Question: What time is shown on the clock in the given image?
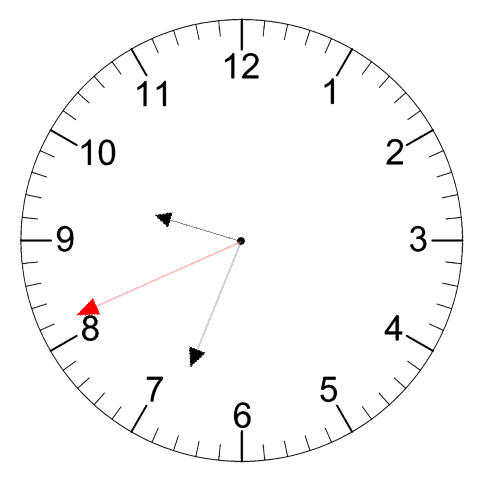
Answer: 09:33:41